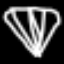
Label: diamond